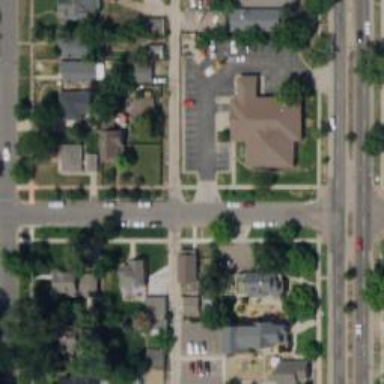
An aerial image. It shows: Residential road with separate sidewalk.